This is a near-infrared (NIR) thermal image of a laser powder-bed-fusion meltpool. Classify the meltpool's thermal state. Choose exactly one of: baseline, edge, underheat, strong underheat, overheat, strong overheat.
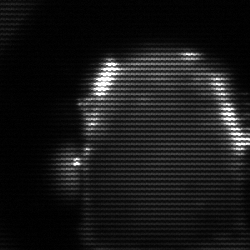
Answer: baseline